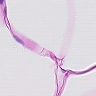
Metastatic tissue present: no